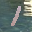
Label: 1